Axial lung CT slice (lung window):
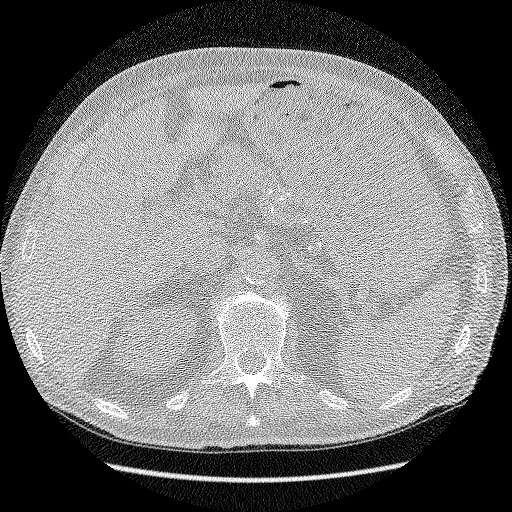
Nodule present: no